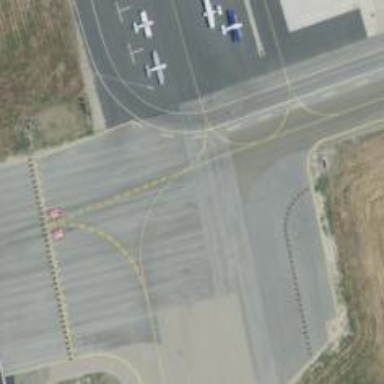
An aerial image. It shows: View of taxiway at the airport.